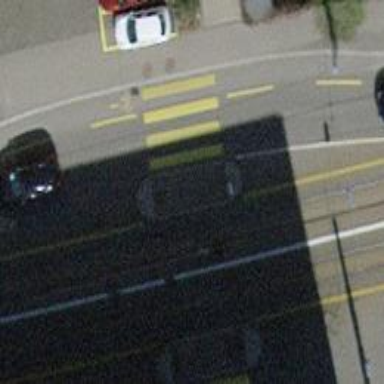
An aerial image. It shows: Tram crossing on the railway.